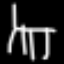
Label: chair